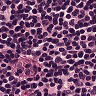
Metastatic tissue present: no